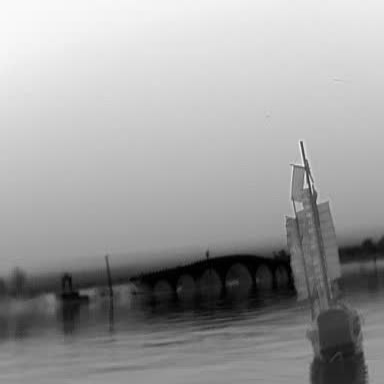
There is a sailboat in the infrared image.